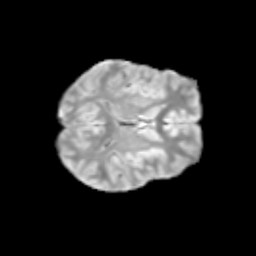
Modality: T2w
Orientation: axial
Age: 12
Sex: male
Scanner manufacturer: siemens
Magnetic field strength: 3 T
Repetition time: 3.8 s
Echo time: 0.07 s